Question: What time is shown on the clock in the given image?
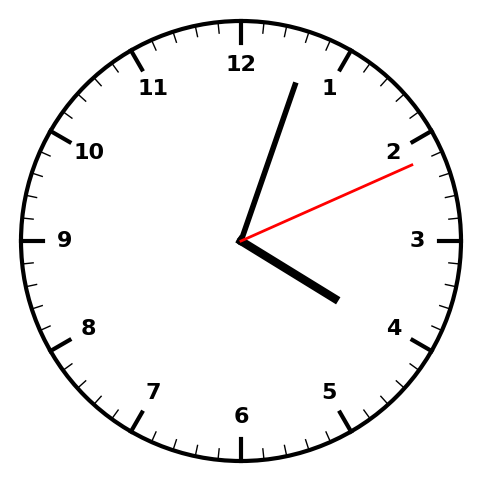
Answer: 04:03:11